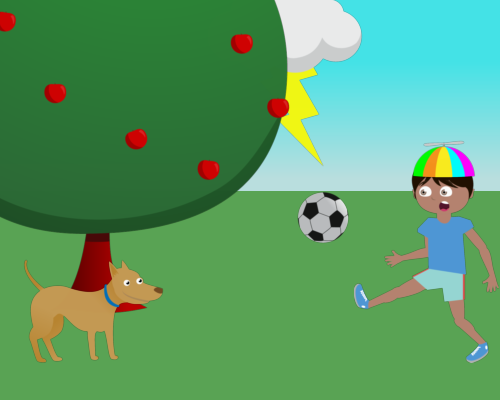
apple tree on lef a lightening cloud hidden behind tree and a soccer ball on right a surprised boy with leg up wears colorful hat faces left  a big dog on front the tree